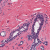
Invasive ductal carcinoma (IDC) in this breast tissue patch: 0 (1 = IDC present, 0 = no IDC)